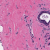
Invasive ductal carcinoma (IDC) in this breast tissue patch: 0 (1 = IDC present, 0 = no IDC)